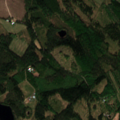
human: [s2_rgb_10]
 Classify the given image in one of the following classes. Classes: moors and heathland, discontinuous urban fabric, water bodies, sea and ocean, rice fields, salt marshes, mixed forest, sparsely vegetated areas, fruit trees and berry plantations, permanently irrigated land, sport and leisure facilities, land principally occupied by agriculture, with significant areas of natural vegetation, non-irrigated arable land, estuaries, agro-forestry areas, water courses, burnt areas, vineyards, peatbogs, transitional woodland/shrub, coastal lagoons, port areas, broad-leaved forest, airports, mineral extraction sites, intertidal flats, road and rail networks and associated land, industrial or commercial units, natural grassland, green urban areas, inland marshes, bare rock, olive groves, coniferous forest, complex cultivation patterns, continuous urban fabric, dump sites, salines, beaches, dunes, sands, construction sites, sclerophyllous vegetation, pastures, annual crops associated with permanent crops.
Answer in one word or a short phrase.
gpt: land principally occupied by agriculture, with significant areas of natural vegetation, coniferous forest, mixed forest, transitional woodland/shrub, water bodies